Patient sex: M
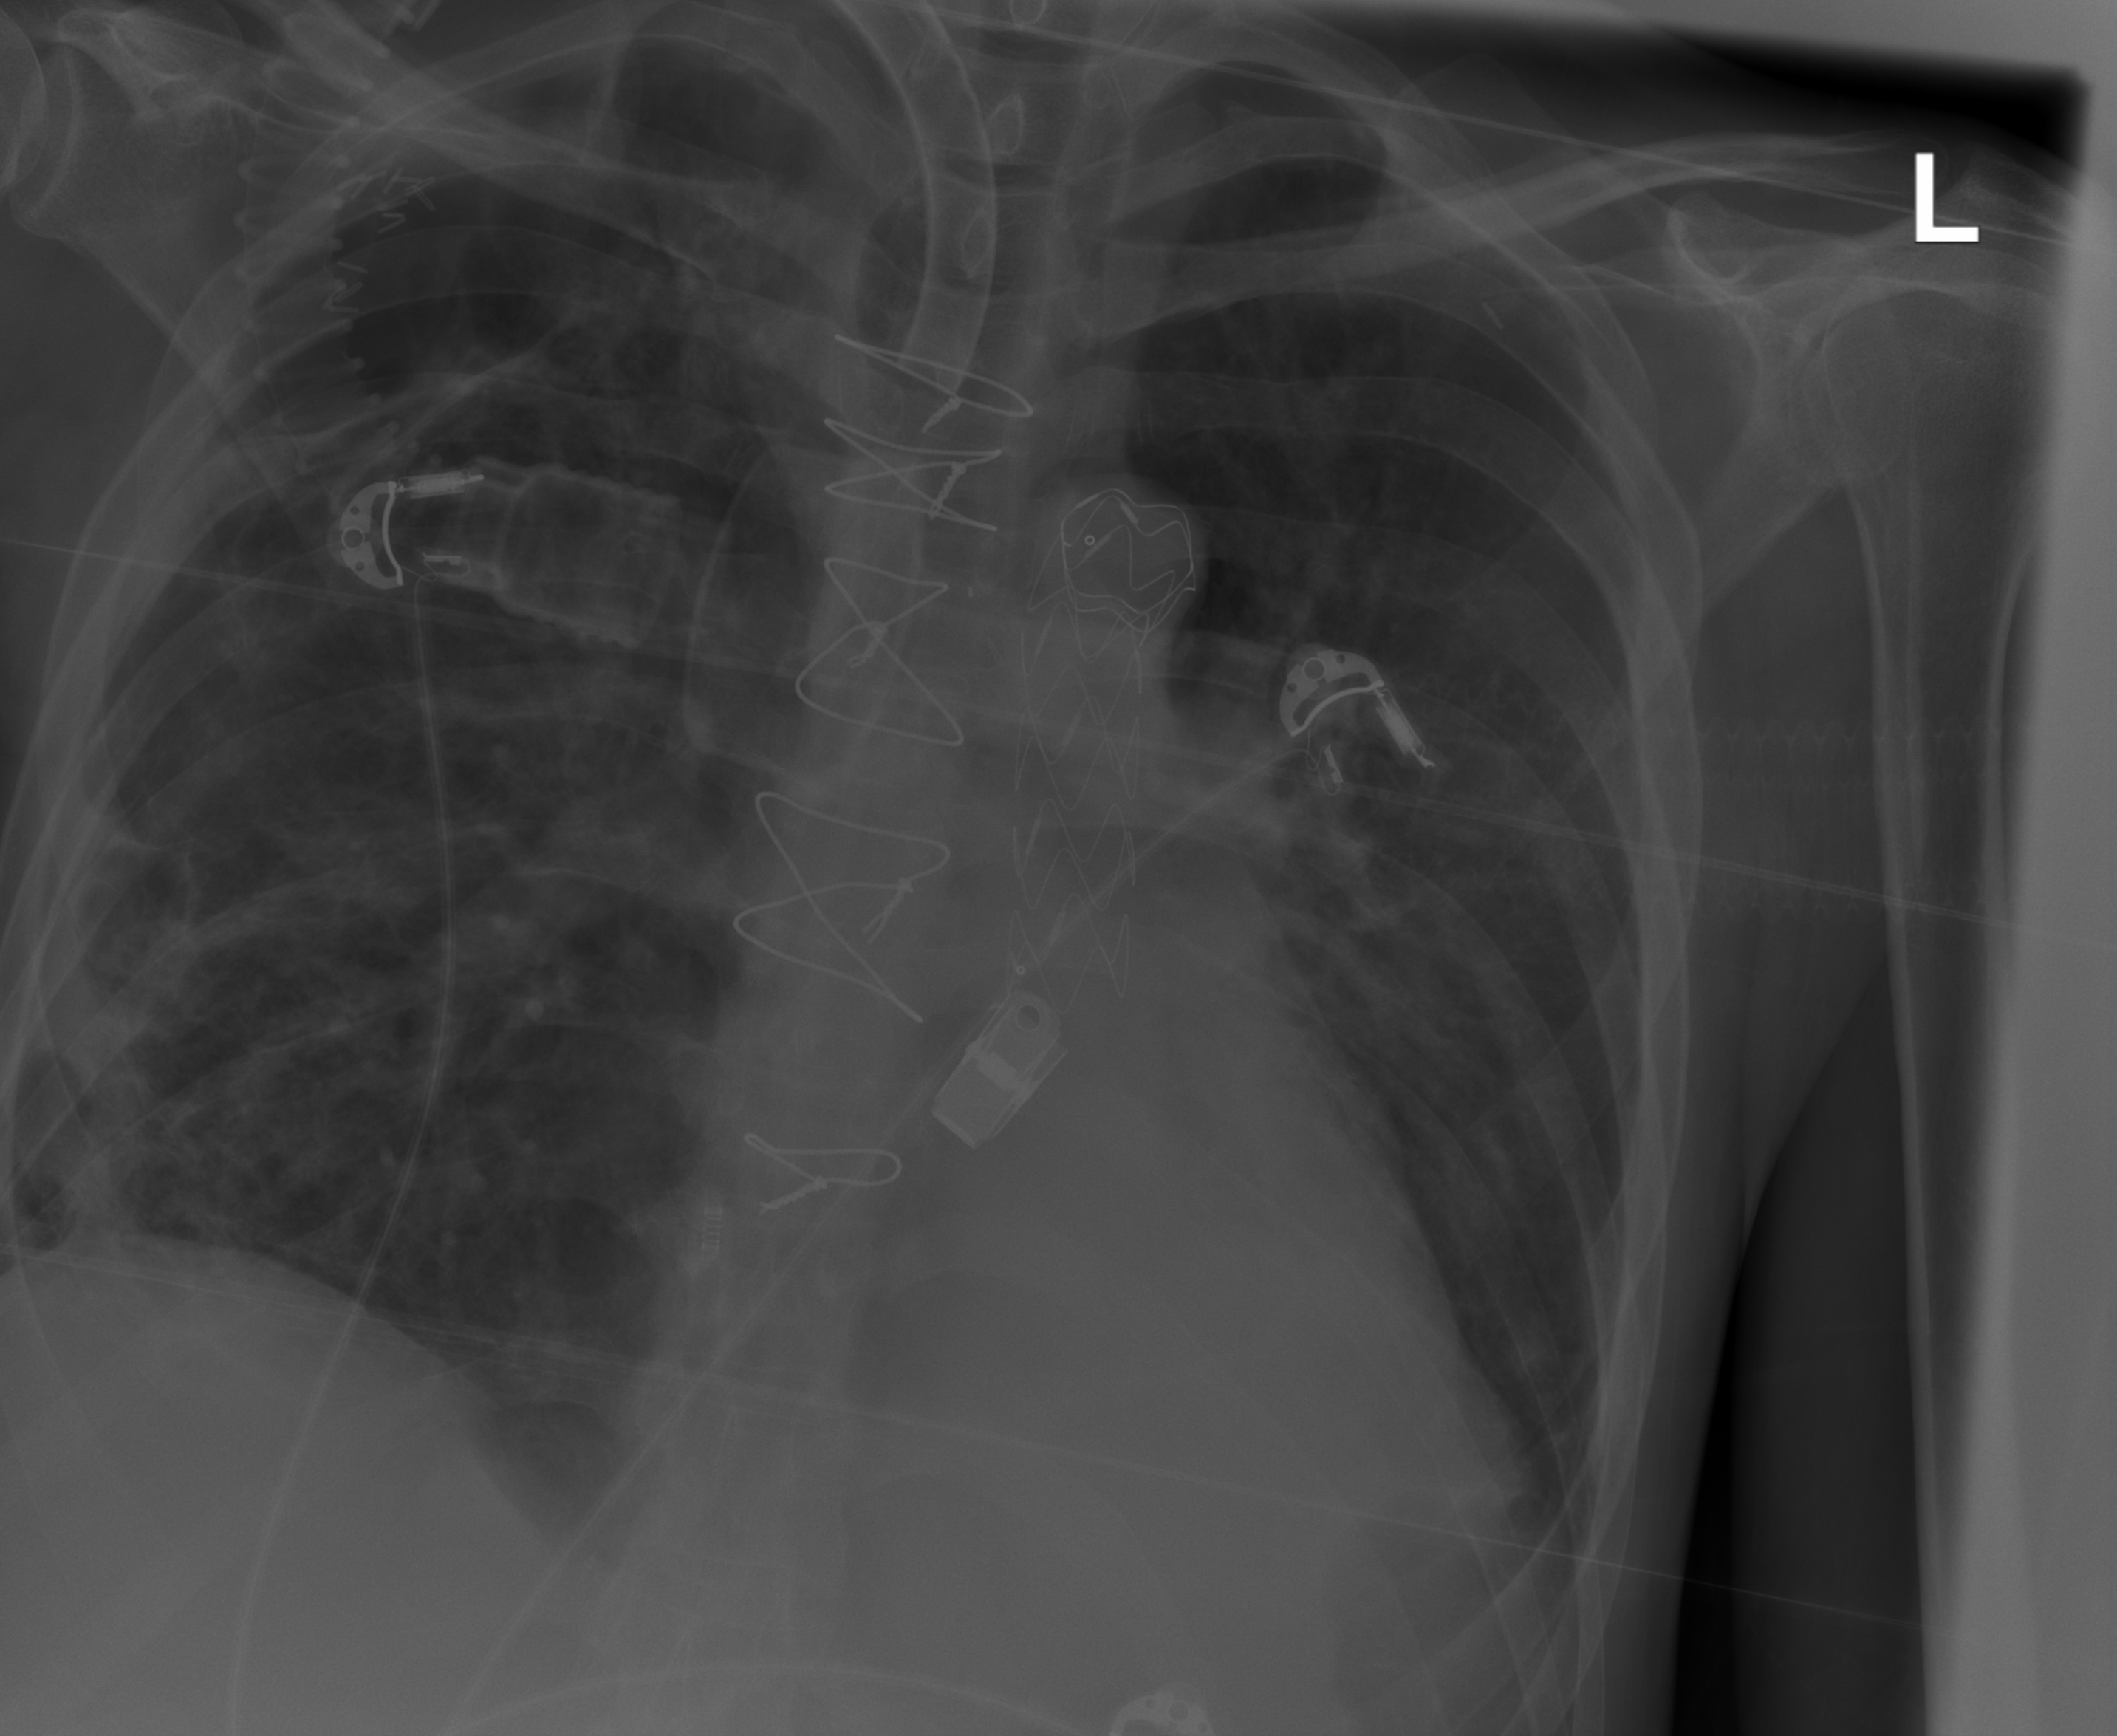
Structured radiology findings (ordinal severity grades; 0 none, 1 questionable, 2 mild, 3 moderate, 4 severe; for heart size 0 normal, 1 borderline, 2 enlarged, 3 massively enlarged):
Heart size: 2
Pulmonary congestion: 0
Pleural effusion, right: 0
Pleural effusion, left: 0
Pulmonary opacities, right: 3
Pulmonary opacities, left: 2
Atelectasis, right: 3
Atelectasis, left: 2